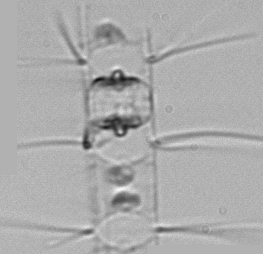
Label: Chaetoceros_didymus